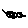
Label: bird